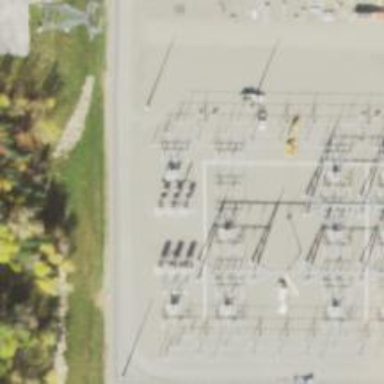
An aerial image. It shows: Switch for power supply.